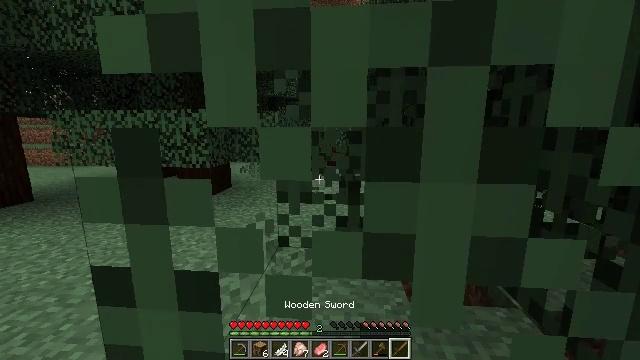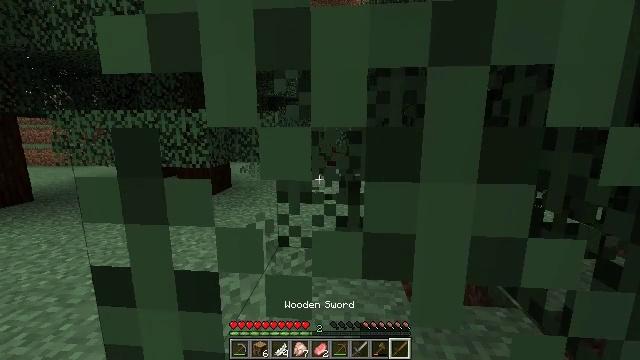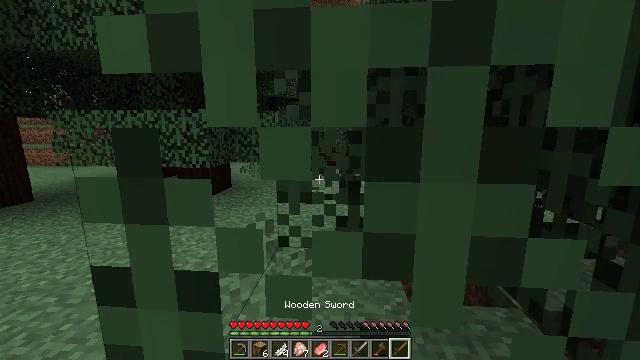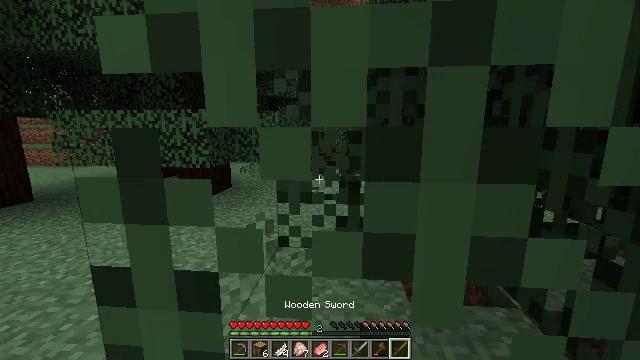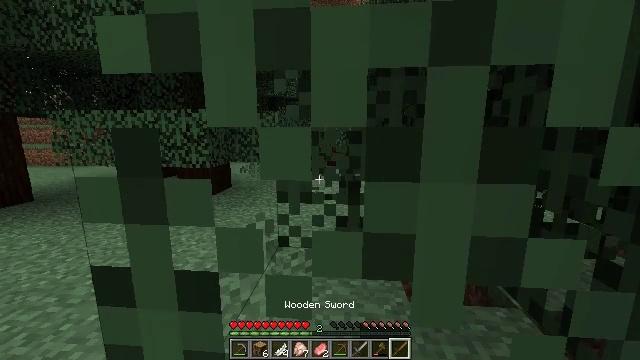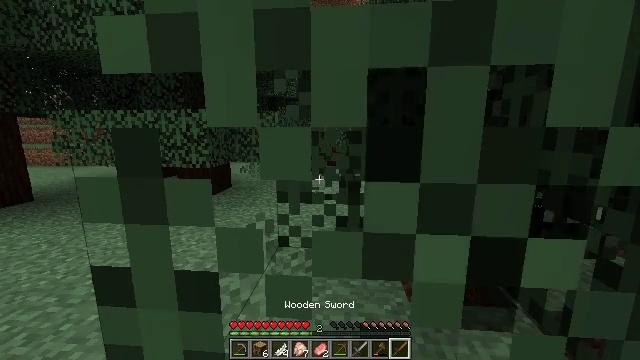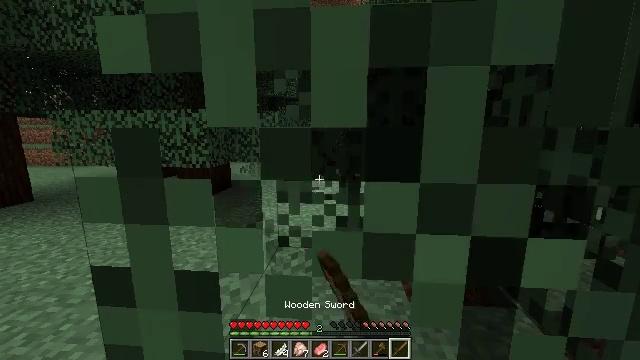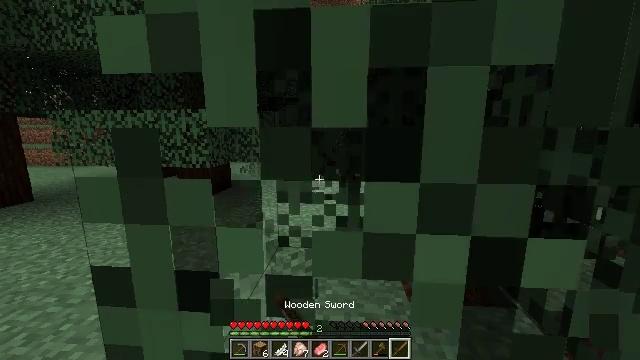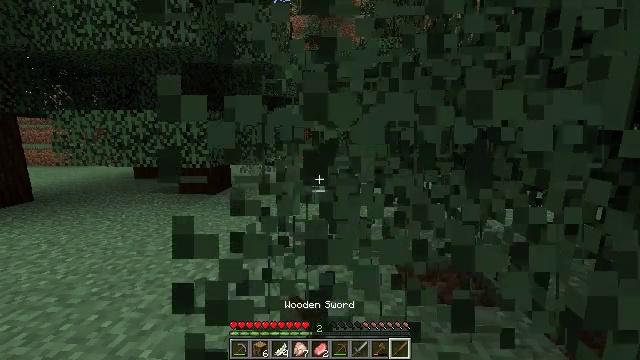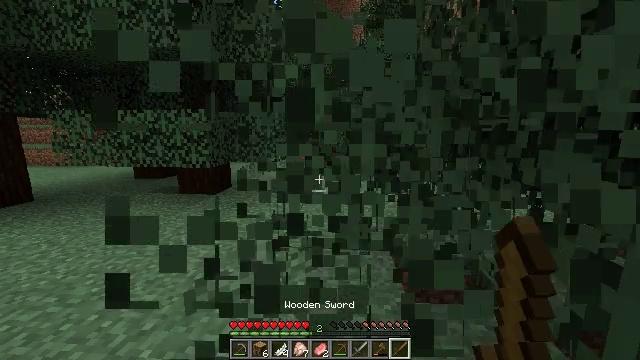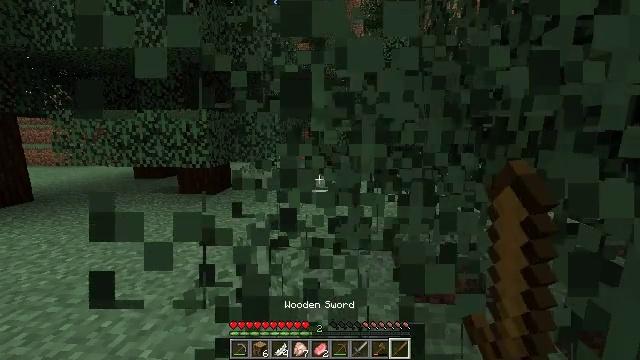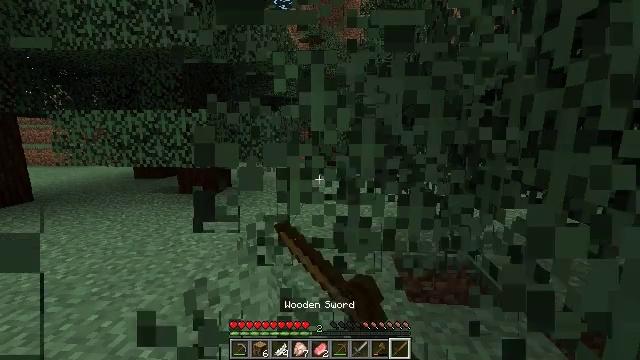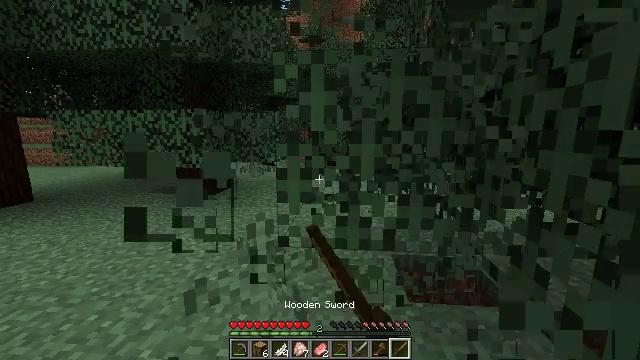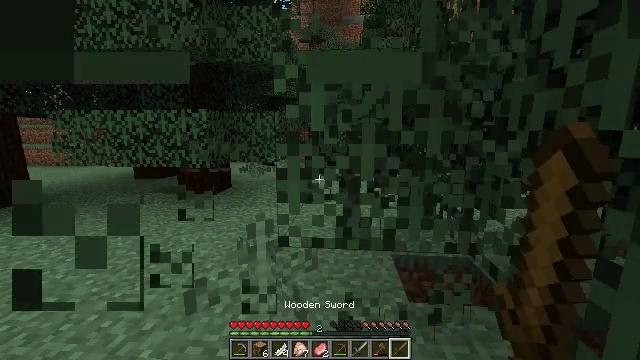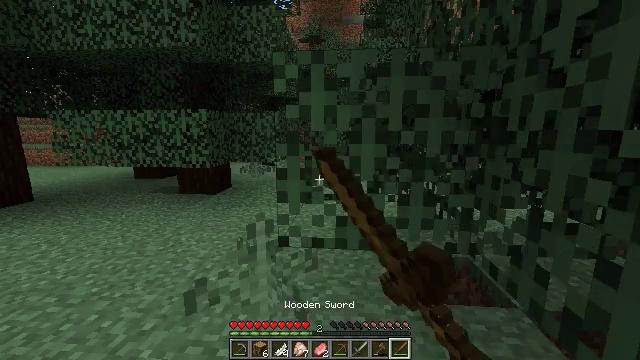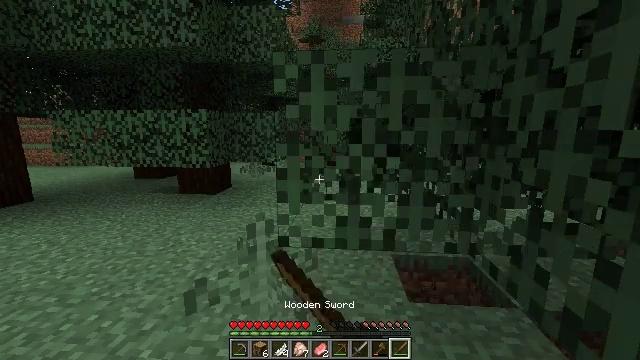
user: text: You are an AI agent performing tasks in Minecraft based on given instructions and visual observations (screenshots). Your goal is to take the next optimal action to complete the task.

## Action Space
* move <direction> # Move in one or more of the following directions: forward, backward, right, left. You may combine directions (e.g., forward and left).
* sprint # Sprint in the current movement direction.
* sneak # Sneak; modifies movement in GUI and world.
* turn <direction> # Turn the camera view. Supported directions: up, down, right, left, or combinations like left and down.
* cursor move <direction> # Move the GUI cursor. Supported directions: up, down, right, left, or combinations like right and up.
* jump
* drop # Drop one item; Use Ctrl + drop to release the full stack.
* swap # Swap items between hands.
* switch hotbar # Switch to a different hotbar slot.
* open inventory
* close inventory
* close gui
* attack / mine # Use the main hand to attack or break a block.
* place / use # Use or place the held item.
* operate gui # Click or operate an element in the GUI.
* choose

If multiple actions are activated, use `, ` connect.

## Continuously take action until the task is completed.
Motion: motion action
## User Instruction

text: Punch the spruce leaves to get saplings.
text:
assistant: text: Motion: no_op
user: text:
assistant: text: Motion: no_op
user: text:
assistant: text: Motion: no_op
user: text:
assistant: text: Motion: no_op
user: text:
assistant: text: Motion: attack / mine
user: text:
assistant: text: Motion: attack / mine
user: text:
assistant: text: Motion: attack / mine
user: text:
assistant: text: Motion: attack / mine
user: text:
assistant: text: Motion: attack / mine
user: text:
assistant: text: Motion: attack / mine
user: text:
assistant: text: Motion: attack / mine
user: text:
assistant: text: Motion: attack / mine
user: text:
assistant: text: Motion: attack / mine
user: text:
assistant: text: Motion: attack / mine
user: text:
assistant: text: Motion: attack / mine
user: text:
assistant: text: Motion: move forward, attack / mine
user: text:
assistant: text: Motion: move forward, attack / mine
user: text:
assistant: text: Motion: move forward, attack / mine
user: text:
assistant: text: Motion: move forward, attack / mine
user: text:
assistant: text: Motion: move forward, attack / mine
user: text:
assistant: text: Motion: move forward, attack / mine
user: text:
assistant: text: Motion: move forward, attack / mine
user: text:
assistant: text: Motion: attack / mine